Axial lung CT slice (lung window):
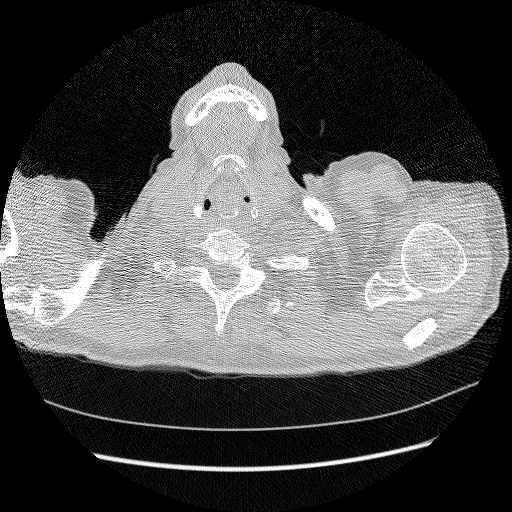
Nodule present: no